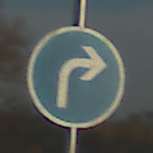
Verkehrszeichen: VorgeschriebeneFahrtrichtungRechts
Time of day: SunriseSunset
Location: Outdoor (RoadRail)
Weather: PartlyCloudy
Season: NotSpecified
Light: Natural